Field crop: maize
Growth stage: 2
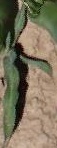
Species: maize